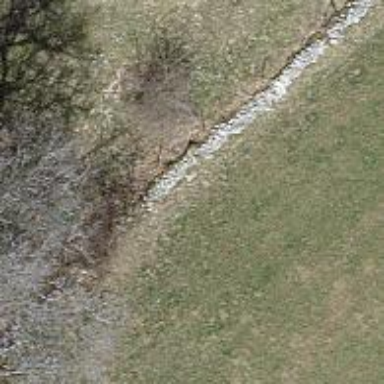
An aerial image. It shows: Dry stone wall barrier.